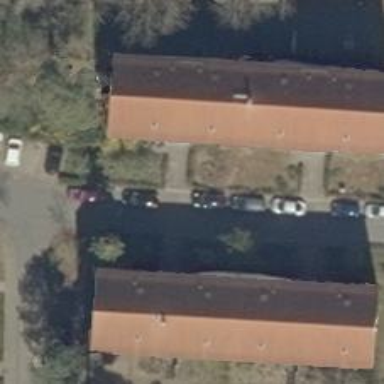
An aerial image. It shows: Residential road with asphalt surface.